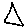
Label: triangle